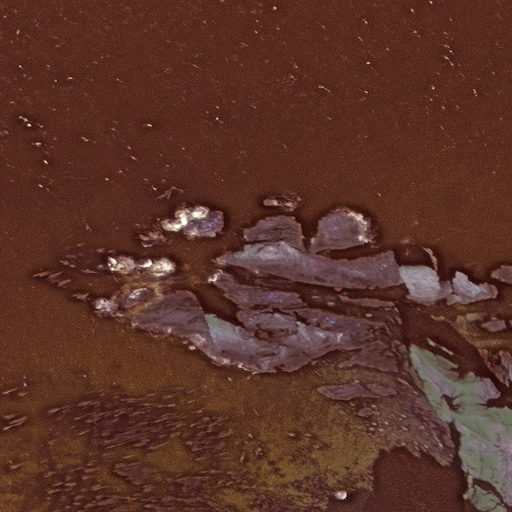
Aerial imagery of cape in Alaska named Candlestick Point containing only unknown